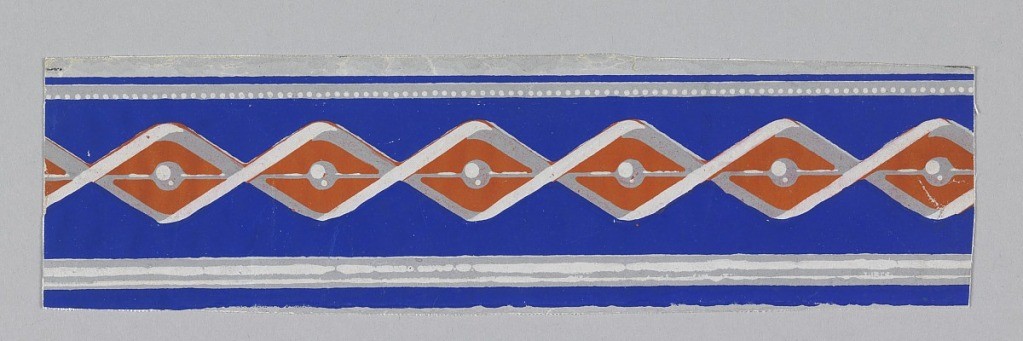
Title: Border
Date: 1850–90
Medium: Block-printed paper
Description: Baguette motif with vivid blue ground. Printed in red, greys and blue.